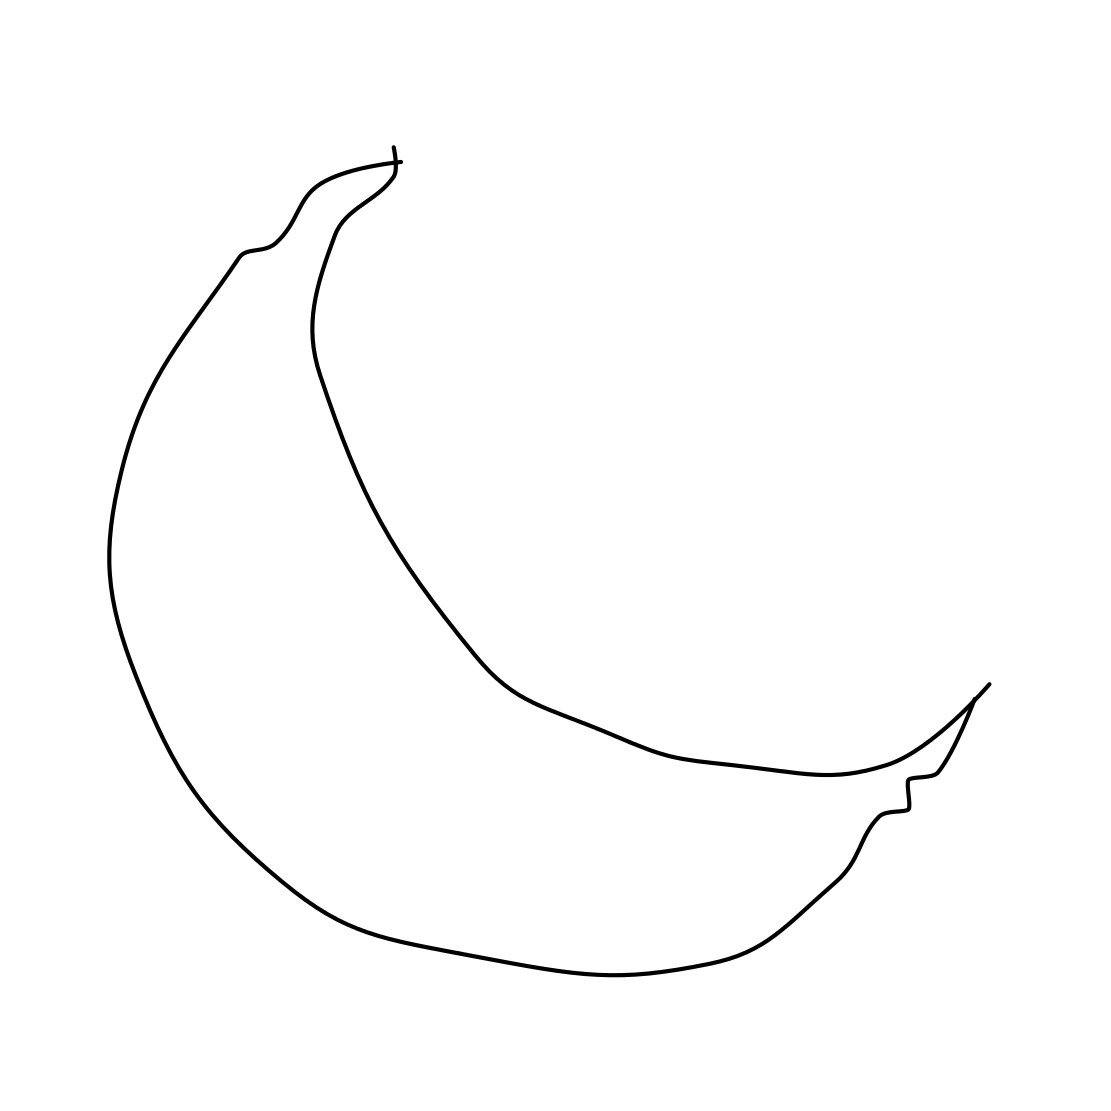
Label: moon